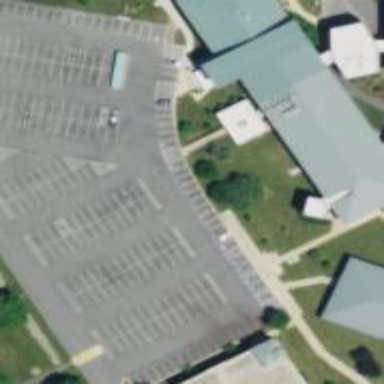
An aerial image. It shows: Parking area.